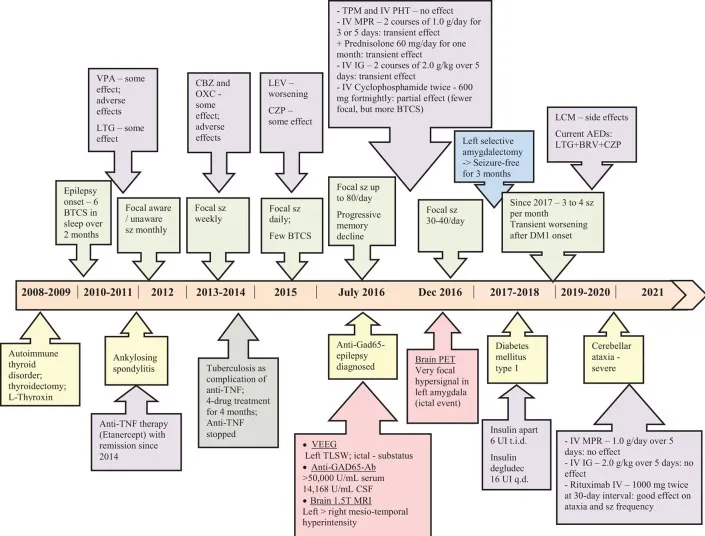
Timeline with diseases' onset and course, the diagnostic work-up, relevant results and therapeutic management.
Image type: chart (chart)